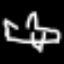
Label: airplane